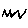
Label: zigzag